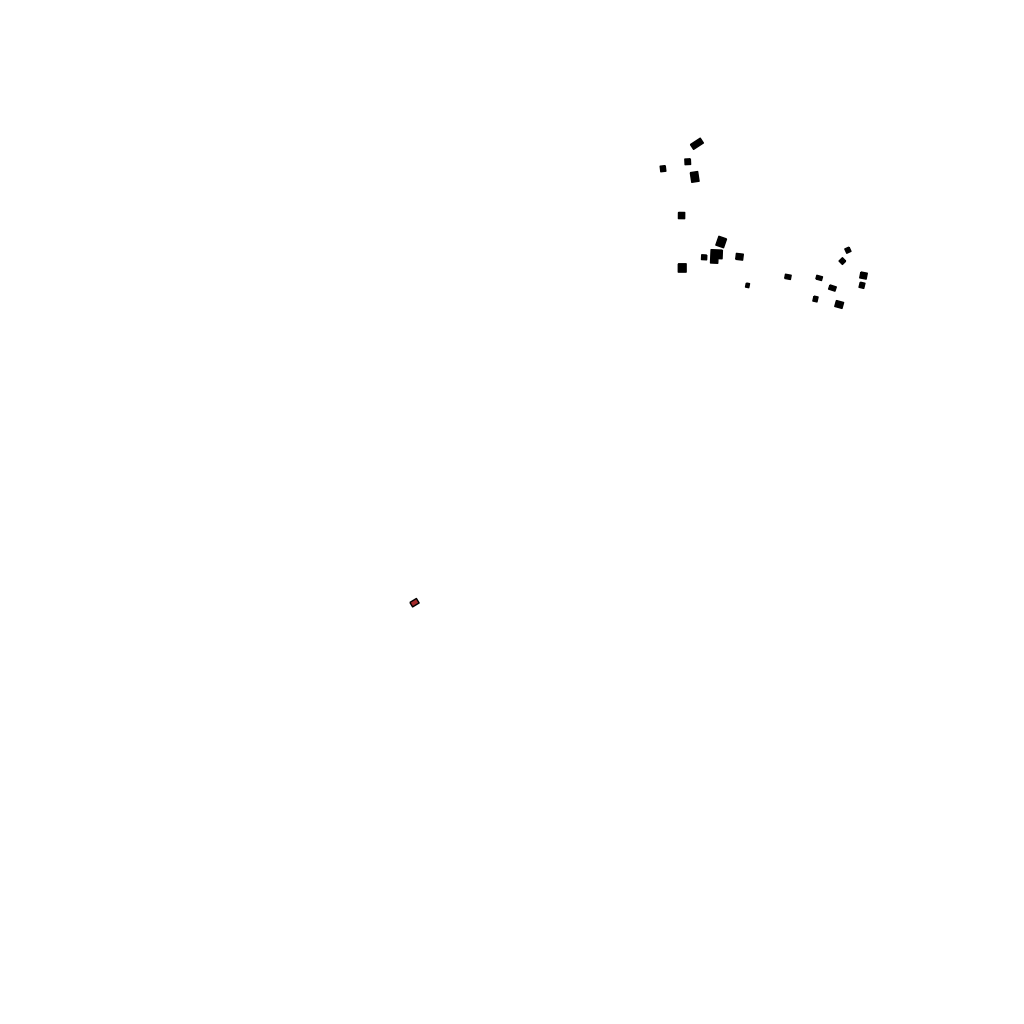
Tags: overhead vector_map, industrial, recreation, residential, individual_rise, density_1, Building, Facility, 1.0 km²